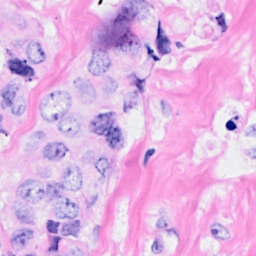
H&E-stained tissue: Breast